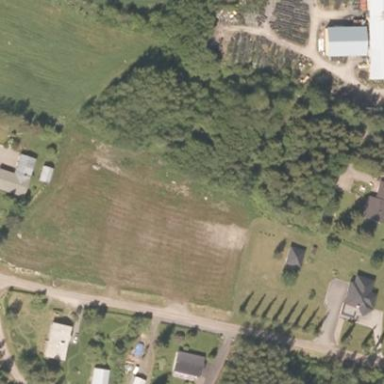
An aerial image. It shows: Farmyard area.